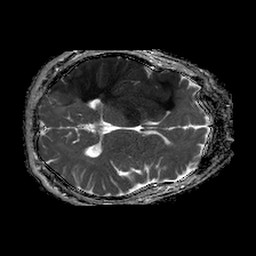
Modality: ADC
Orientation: axial
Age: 59
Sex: male
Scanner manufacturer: philips
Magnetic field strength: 1.5 T
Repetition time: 4.6 s
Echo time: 0.08631 s